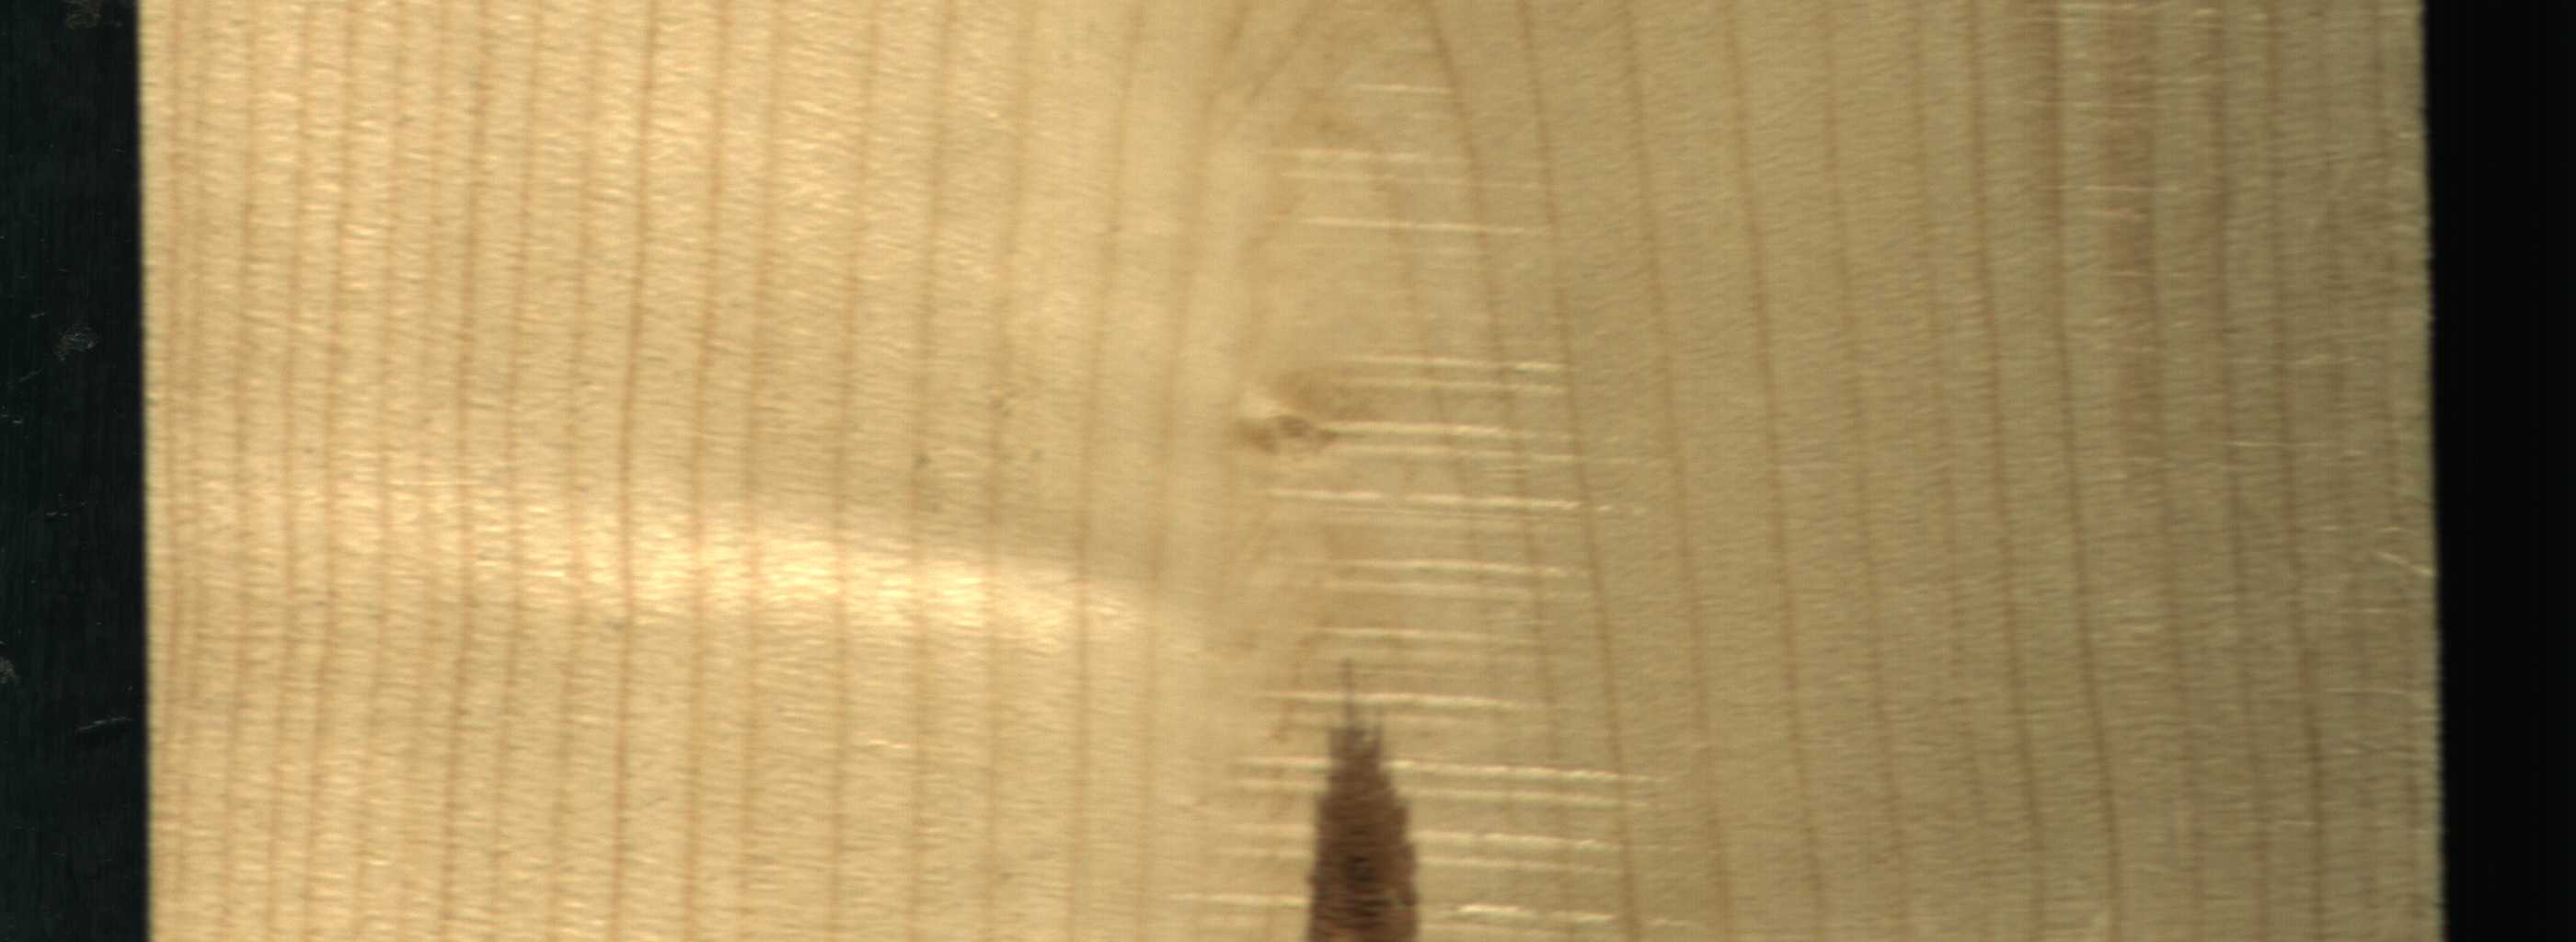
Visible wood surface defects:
Marrow